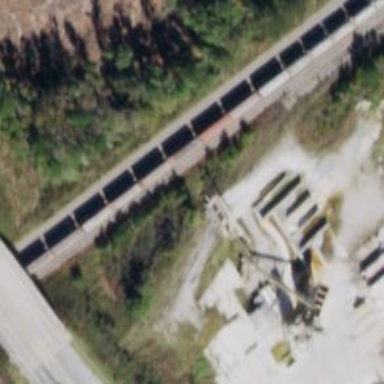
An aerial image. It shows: Loading tower along the railway.